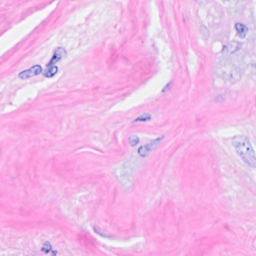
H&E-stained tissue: Breast